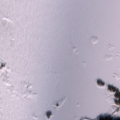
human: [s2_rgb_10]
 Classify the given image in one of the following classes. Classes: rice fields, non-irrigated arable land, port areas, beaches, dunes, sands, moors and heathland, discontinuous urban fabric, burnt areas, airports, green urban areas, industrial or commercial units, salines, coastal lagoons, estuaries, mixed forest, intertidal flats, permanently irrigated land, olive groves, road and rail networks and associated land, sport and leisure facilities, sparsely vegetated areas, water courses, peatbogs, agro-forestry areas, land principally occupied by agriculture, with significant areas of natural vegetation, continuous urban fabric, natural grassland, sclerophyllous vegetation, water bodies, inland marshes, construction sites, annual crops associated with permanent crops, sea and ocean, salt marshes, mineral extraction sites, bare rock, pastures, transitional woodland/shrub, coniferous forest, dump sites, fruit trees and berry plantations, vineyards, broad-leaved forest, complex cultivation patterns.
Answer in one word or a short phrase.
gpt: coniferous forest, sea and ocean